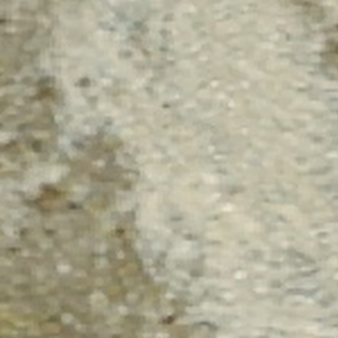
Label: other